Field crop: maize
Growth stage: 2
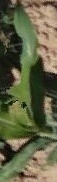
Species: maize